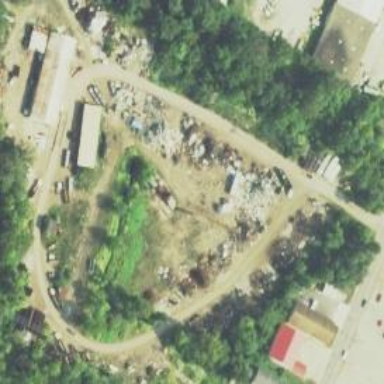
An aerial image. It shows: Scrap yard located in industrial area.